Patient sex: M
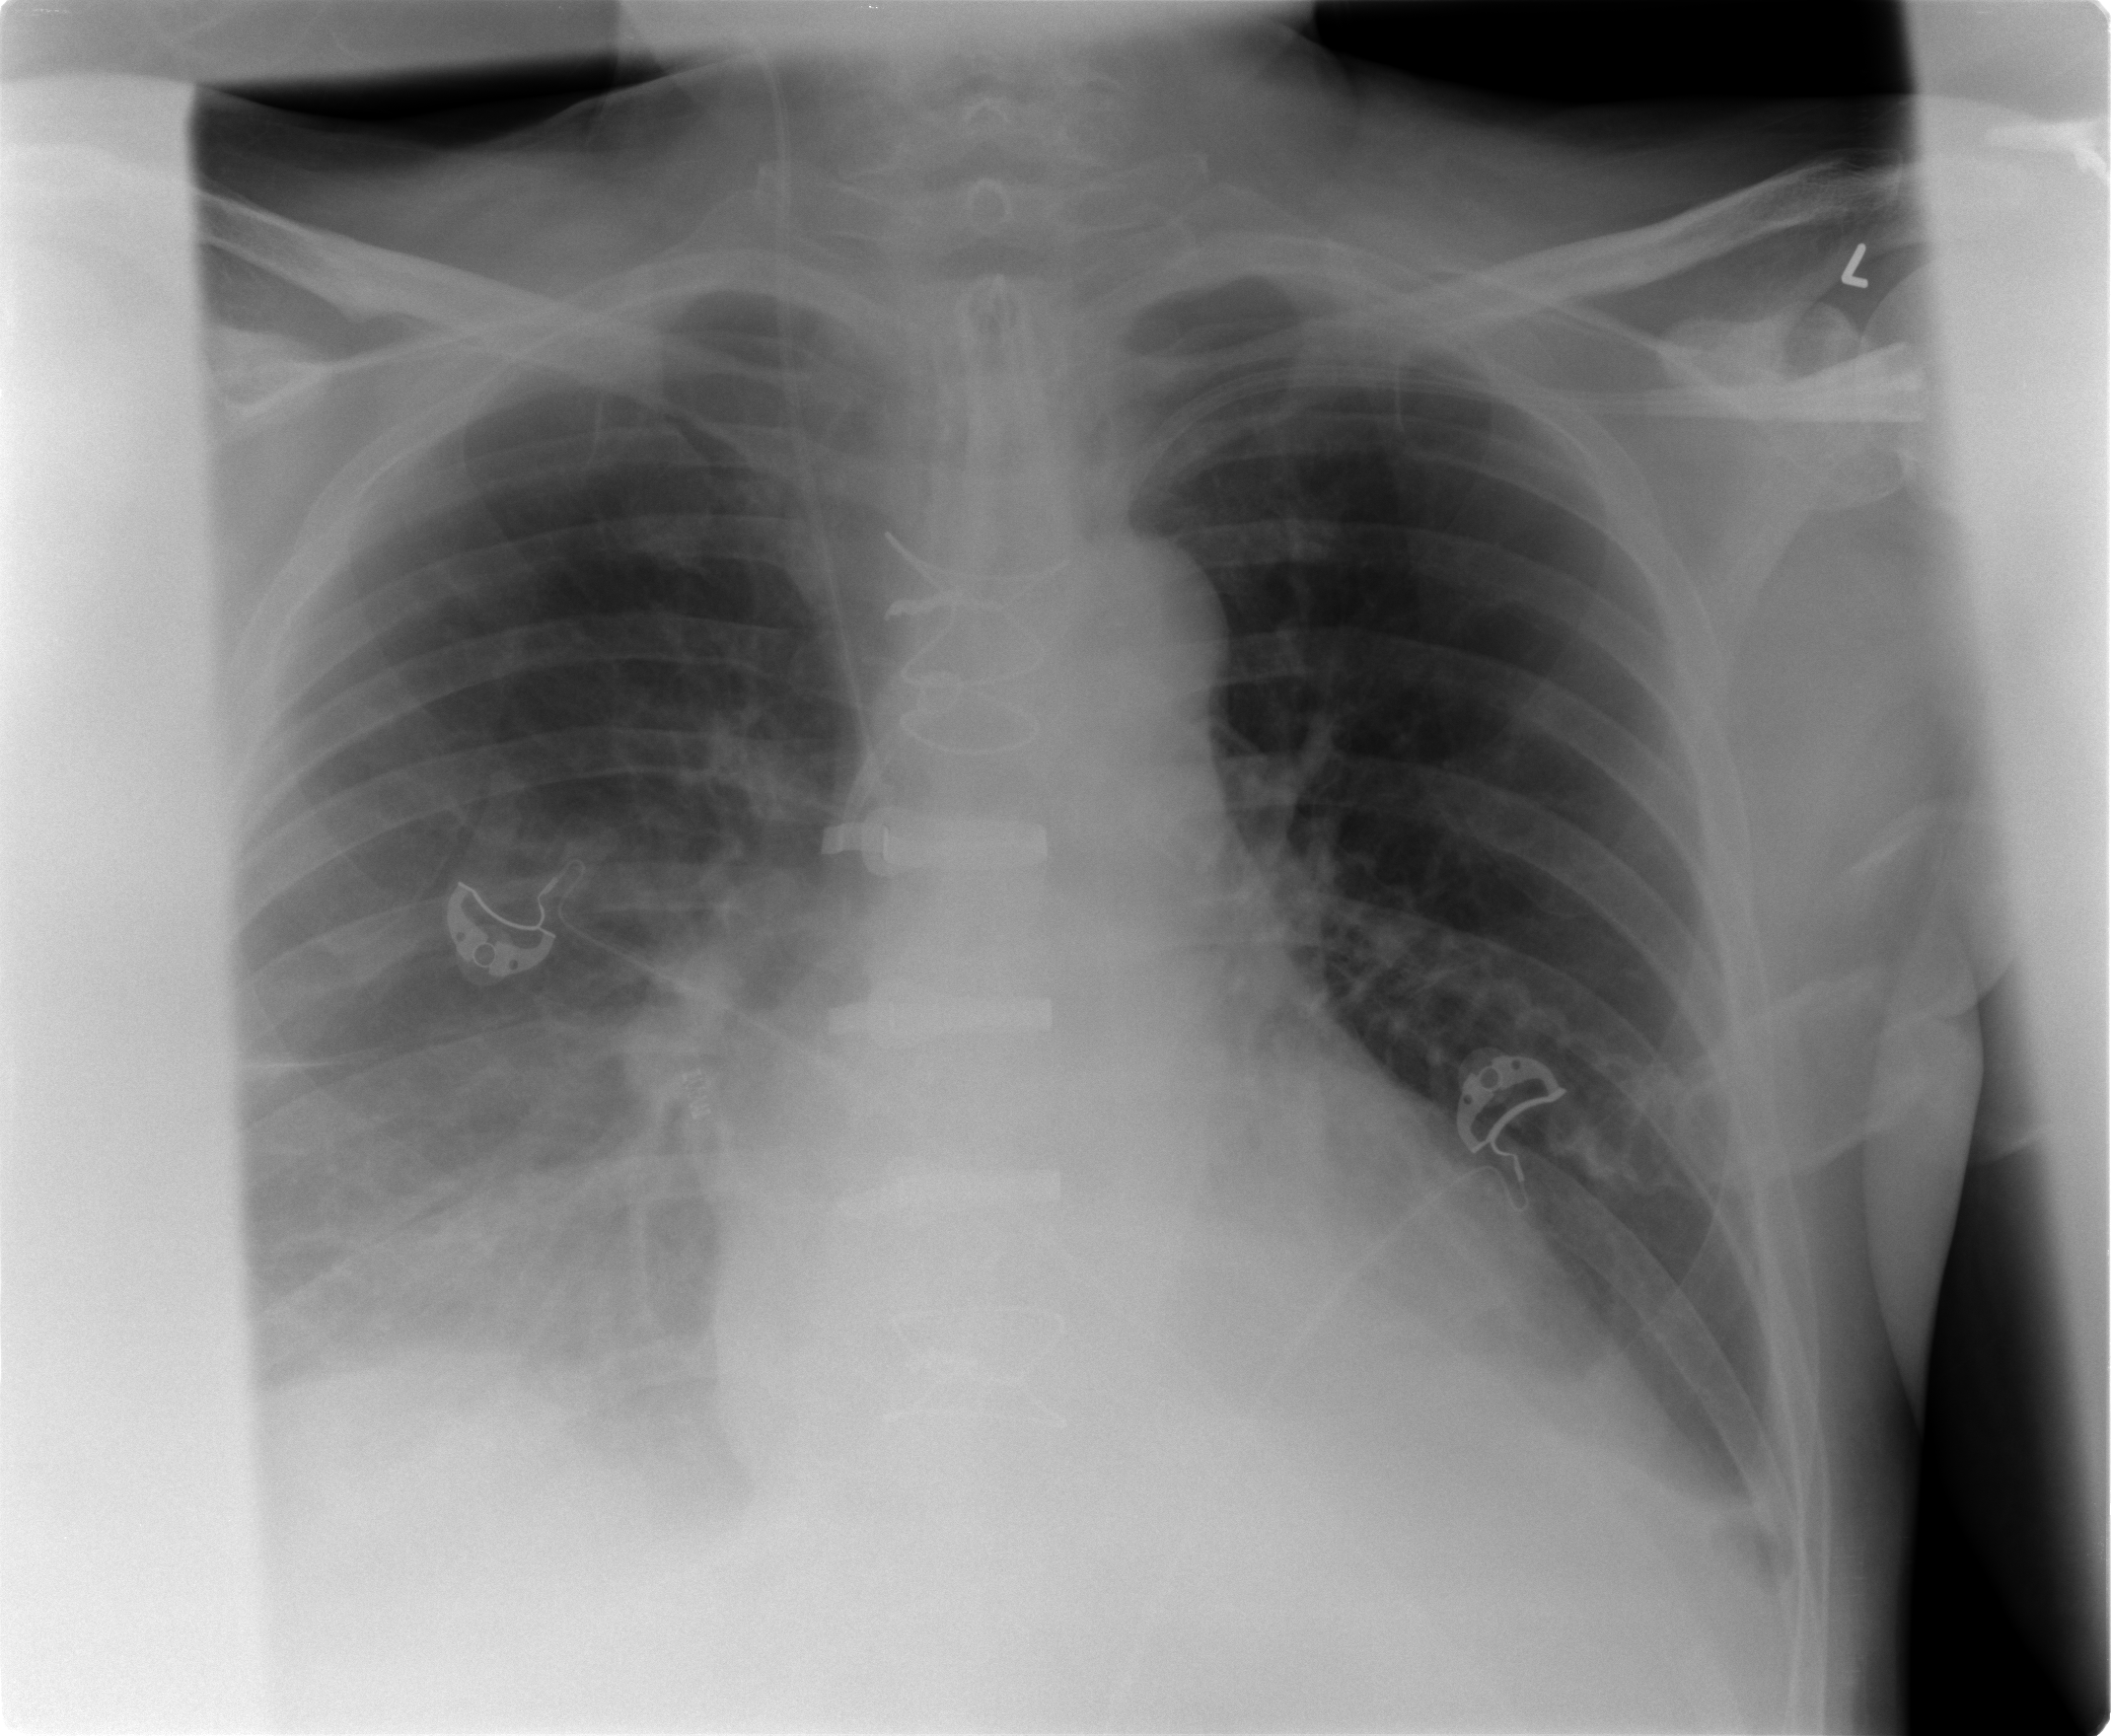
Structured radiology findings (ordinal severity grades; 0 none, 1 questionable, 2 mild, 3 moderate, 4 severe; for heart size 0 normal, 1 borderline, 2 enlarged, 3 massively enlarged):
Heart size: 2
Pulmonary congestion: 1
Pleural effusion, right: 2
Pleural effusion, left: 1
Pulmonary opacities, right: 1
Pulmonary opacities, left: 0
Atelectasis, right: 2
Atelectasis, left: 1